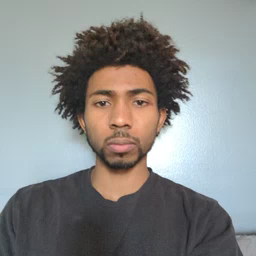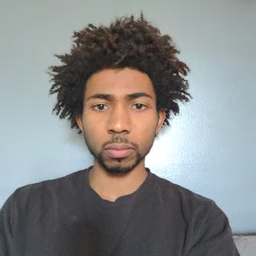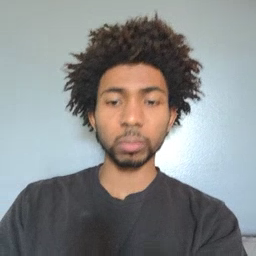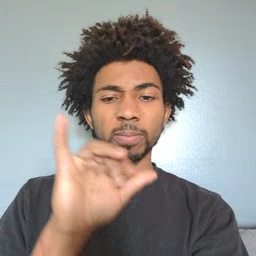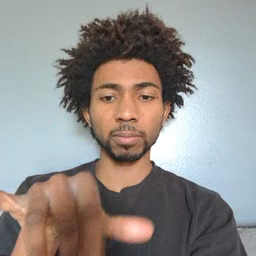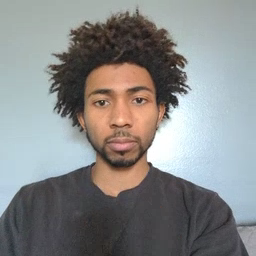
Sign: that